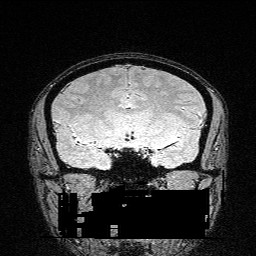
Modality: FLASH
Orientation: sagittal
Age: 24
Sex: female